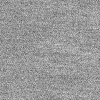
Atmospheric dust classification: dusty